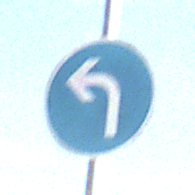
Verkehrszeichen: VorgeschriebeneFahrtrichtungLinks
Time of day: MorningAfternoon
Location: Outdoor (Suburban)
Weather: PartlyCloudy
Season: NotSpecified
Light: Natural